Question: I use Julia Version 1.4.2 and want to make a violin plot, where I have two datasets A and B, which I want to plot using the same x-ticks. I want that data A is the left half of each x-position and B the right half.
Here a test example:
'''
using StatsPlots
A=[rand(10), rand(12), rand(44)]
B=A./2
X=[1,2,3]
StatsPlots.violin(A,xticks=X,side=:left)
StatsPlots.violin!(B,xticks=X,side=:right)
'''
When I run this, data A gets plotted as I wish, but data B is shifted. I would like that at x-position 1 there is A to the left and B to right to compare them next to each other. However, I get a plot where the data from B is at x-position 4-6 (without labelled ticks though):

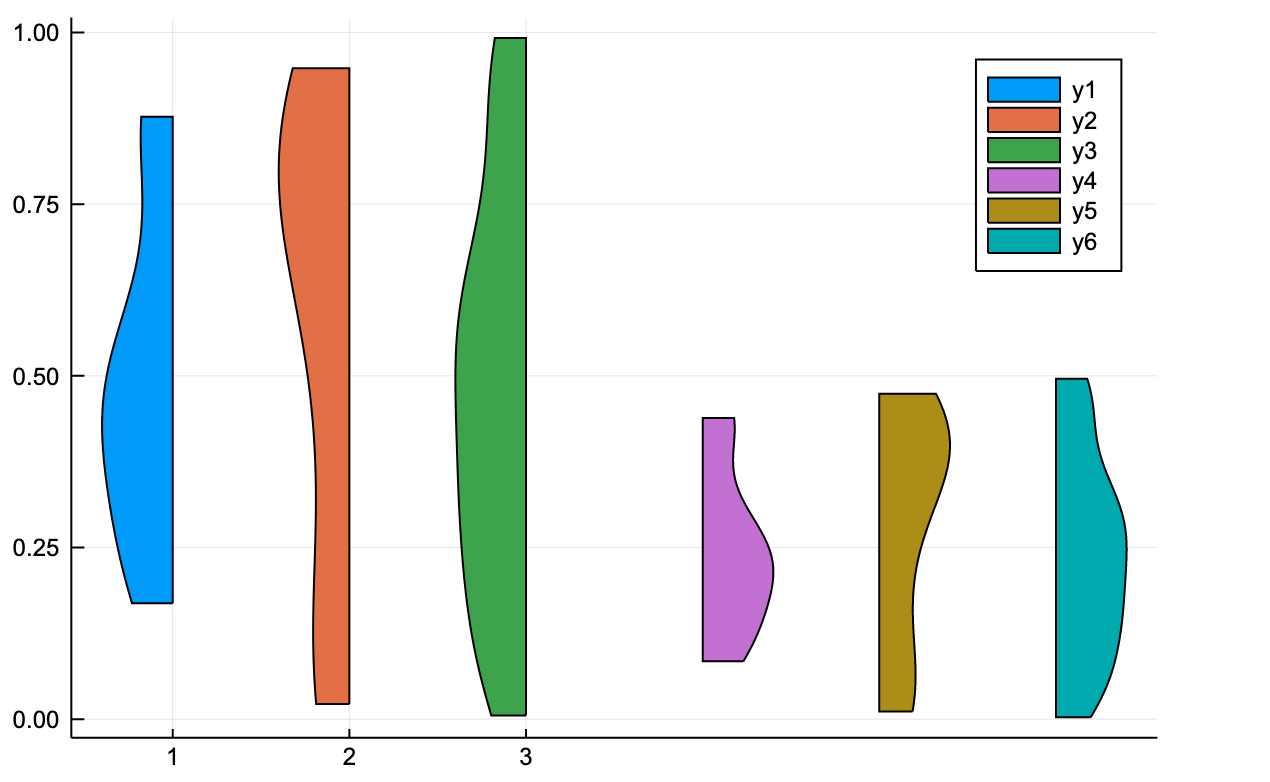
Answer: I am using a solution that works, but which is a bit ugly:
'''
using StatsPlots
A=[rand(10), rand(12), rand(44)]
B=A./2
X=[[1],[2],[3]] #this is changed compared to my initial post
StatsPlots.violin(X[1],A[1],side=:left)
StatsPlots.violin!(X[1],B[1],side=:right)
for i=2:length(X)
println(length(X))
StatsPlots.violin!(X[i],A[i],side=:left)
StatsPlots.violin!(X[i],B[i],side=:right)
end
current()
'''
<URL>